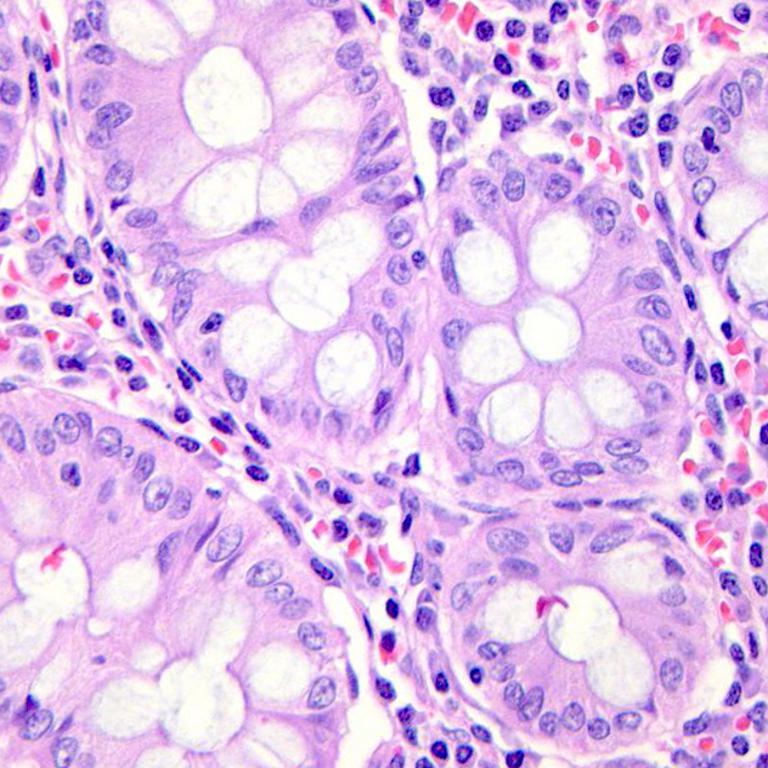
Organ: colon
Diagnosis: benign